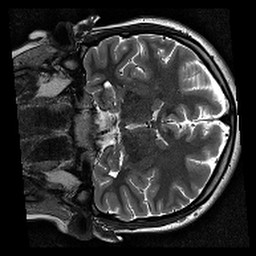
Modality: T2w
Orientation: coronal
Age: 18
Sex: female